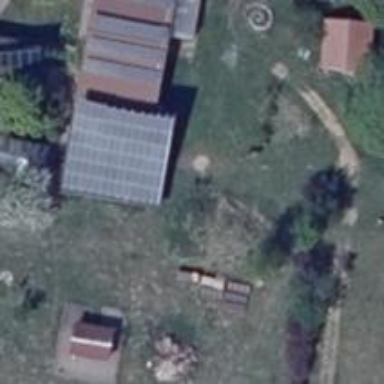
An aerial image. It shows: Small solar photovoltaic panel used as generator to produce electricity.